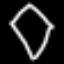
Label: diamond